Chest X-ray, PA view. Patient: 53 years old, sex M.
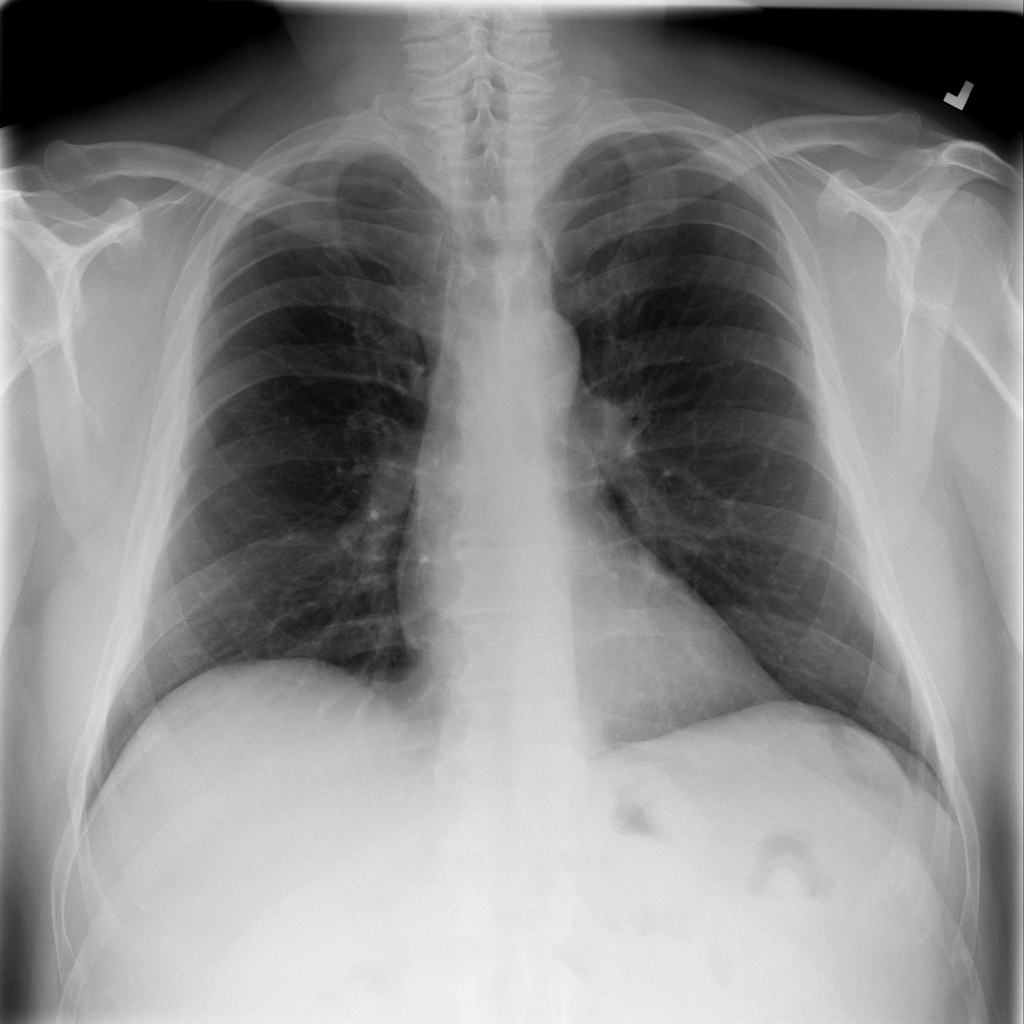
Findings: No Finding